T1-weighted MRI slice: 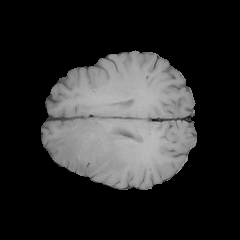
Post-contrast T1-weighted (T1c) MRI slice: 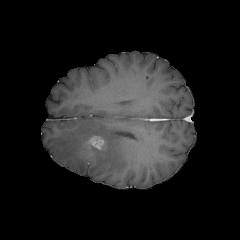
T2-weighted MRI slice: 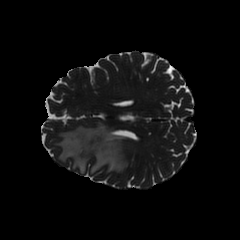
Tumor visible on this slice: yes